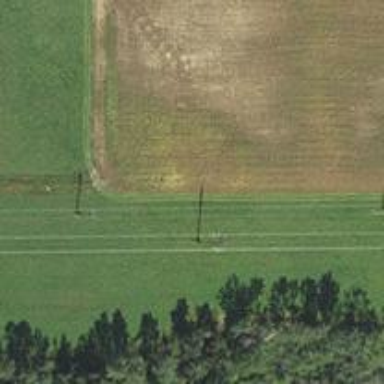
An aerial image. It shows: Power pole.